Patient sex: M
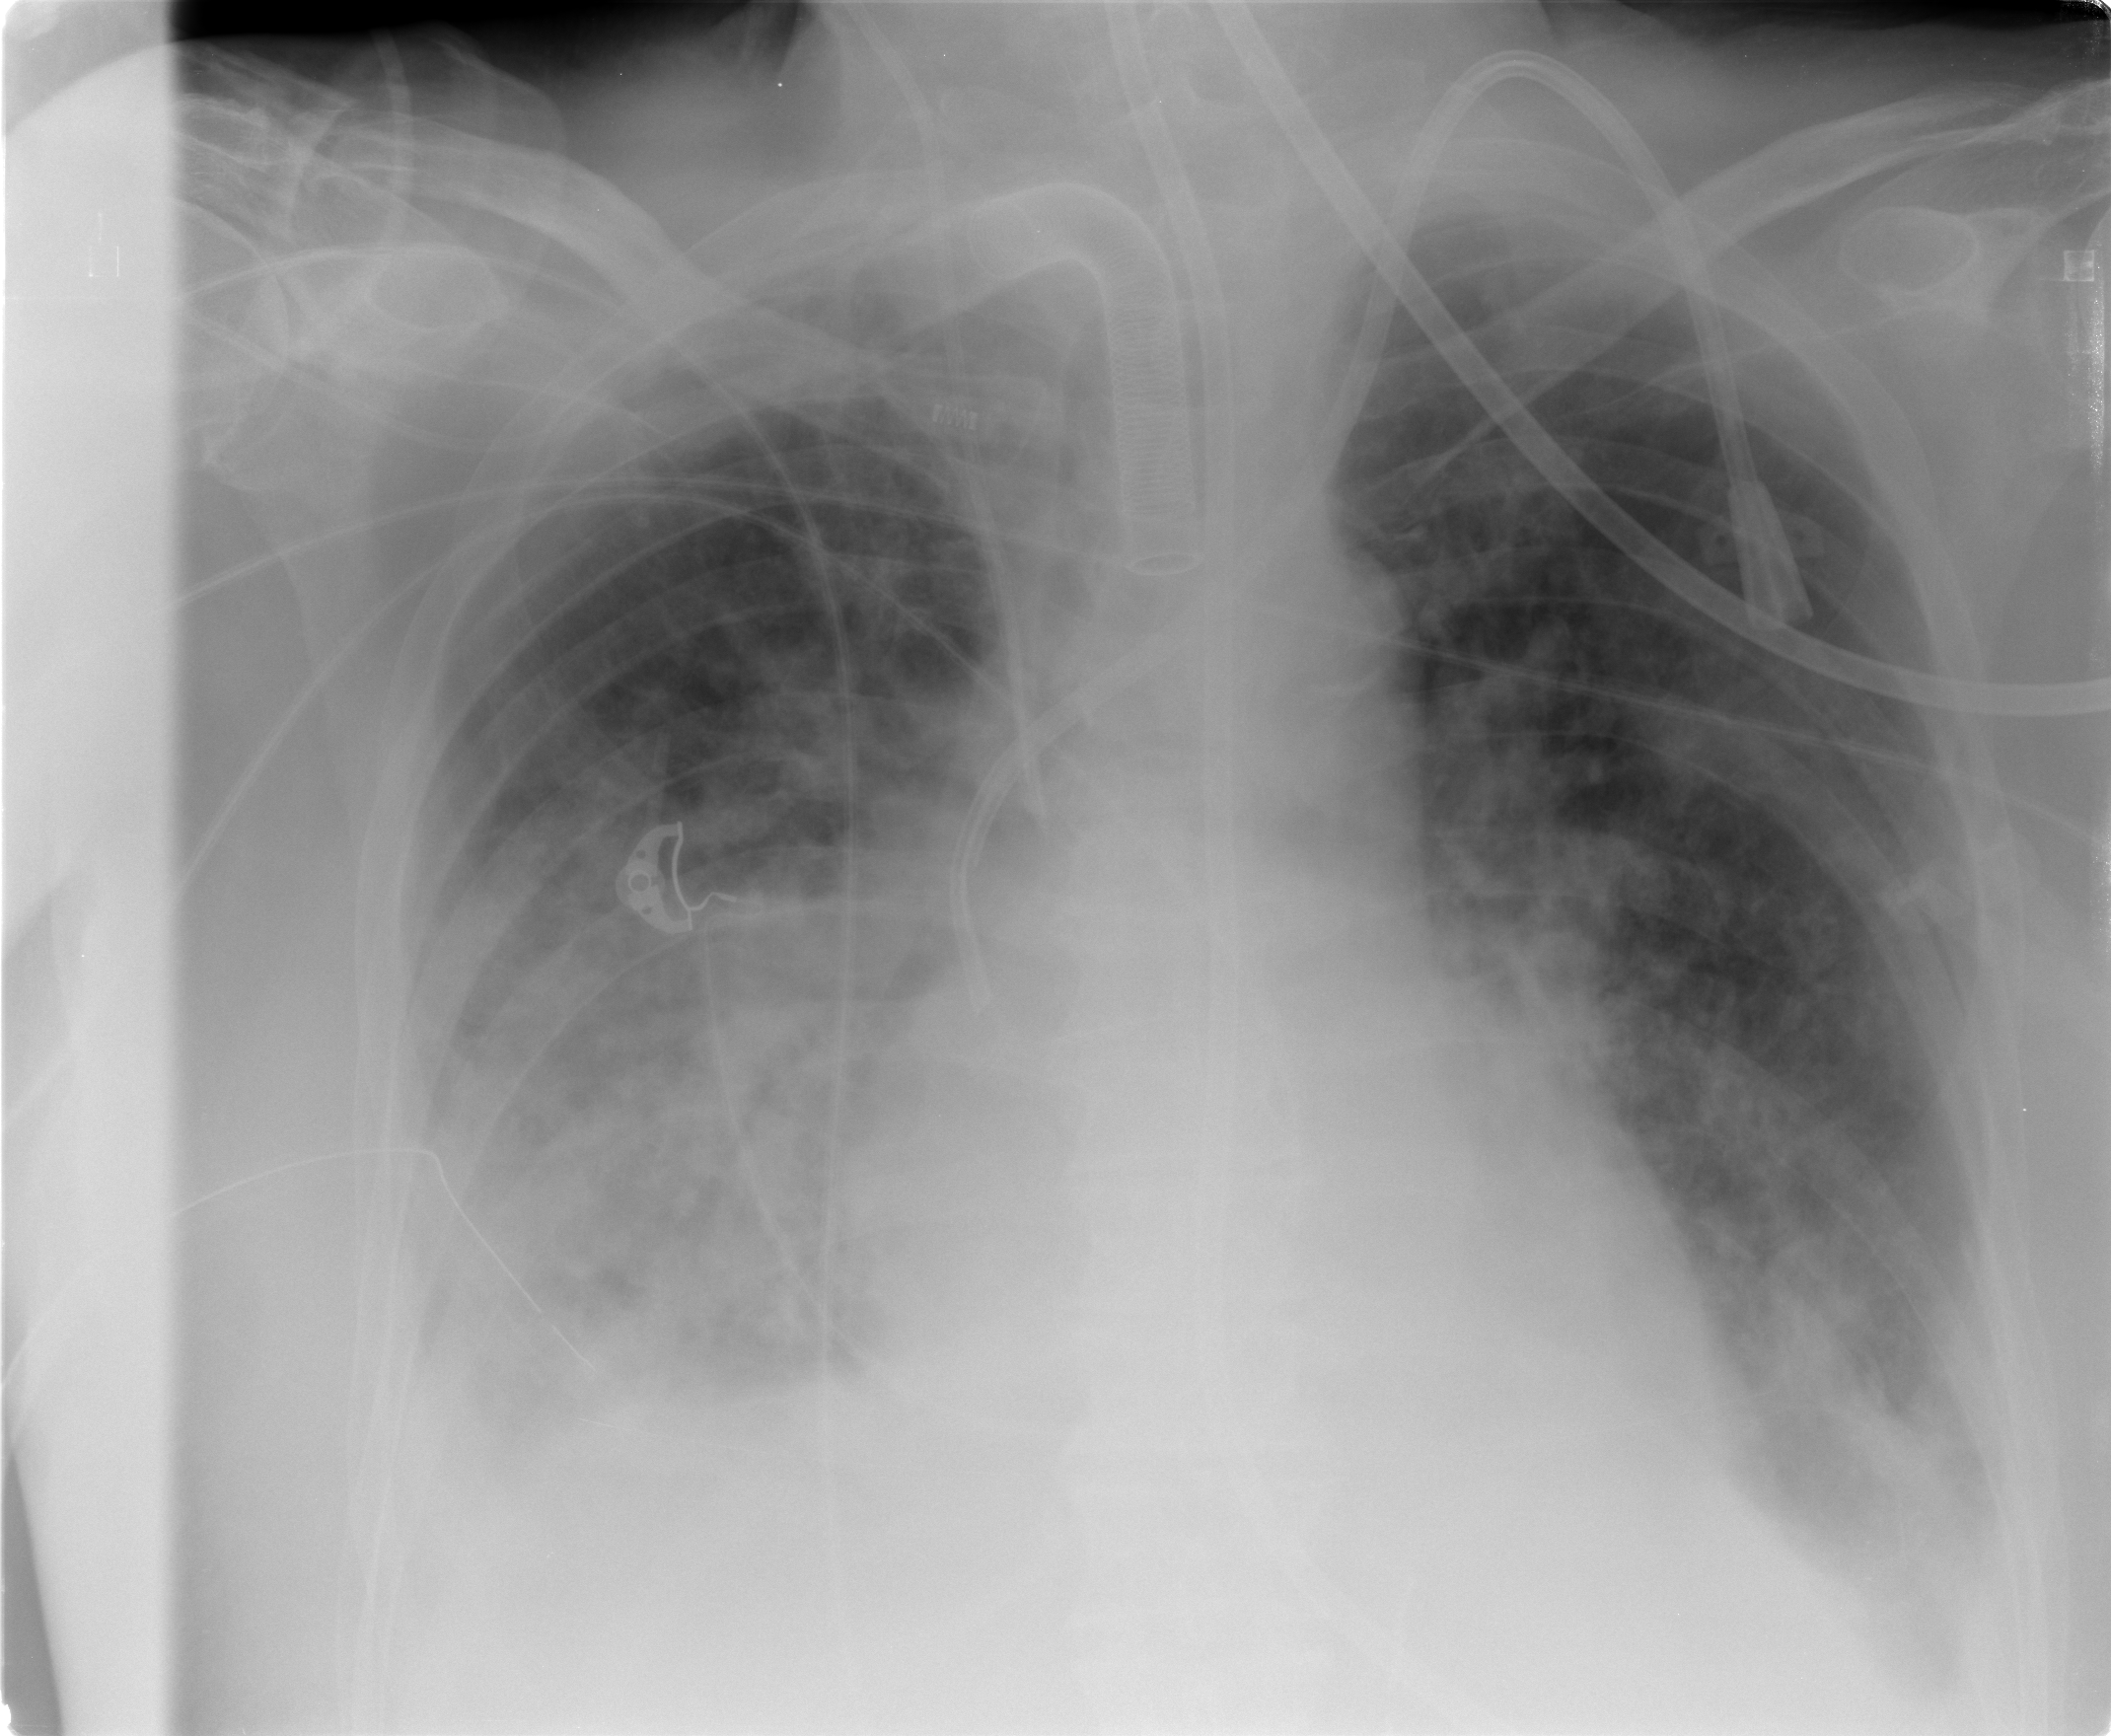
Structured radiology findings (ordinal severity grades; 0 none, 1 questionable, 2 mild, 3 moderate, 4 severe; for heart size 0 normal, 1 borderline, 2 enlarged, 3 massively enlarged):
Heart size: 0
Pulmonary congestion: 2
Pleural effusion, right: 2
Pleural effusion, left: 2
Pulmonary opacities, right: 3
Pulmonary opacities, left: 2
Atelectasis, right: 2
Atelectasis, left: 2